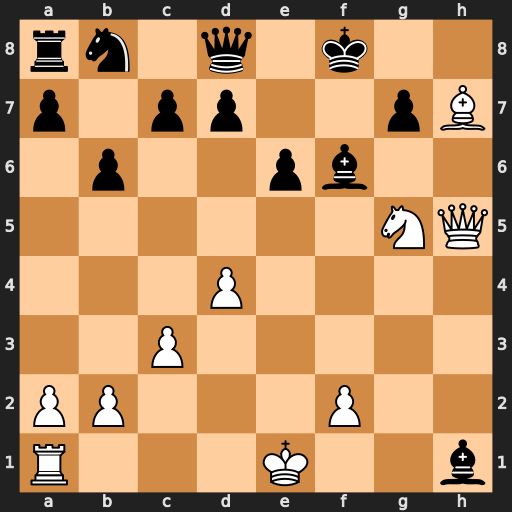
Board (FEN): rn1q1k2/p1pp2pB/1p2pb2/6NQ/3P4/2P5/PP3P2/R3K2b
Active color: w
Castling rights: Q
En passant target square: -
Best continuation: Qf7#